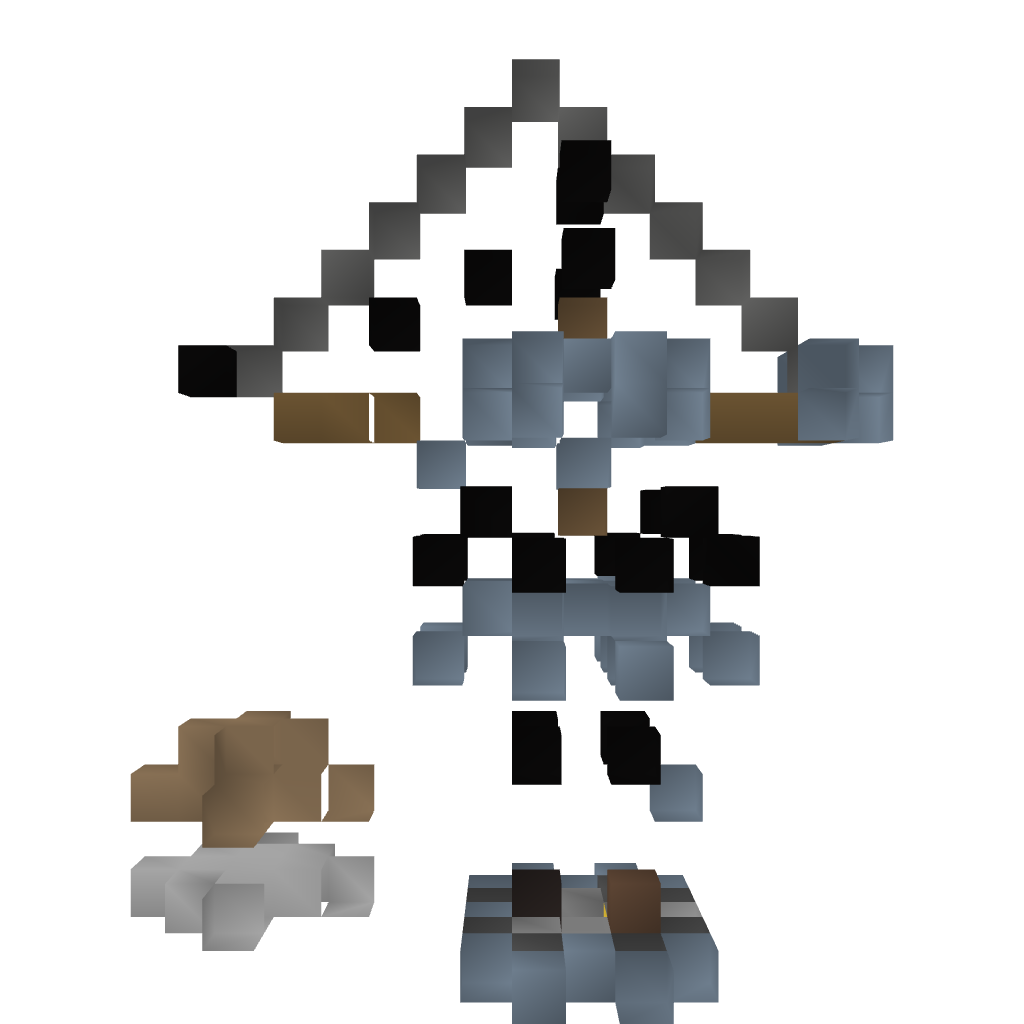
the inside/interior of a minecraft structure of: Medieval-Crane